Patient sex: F
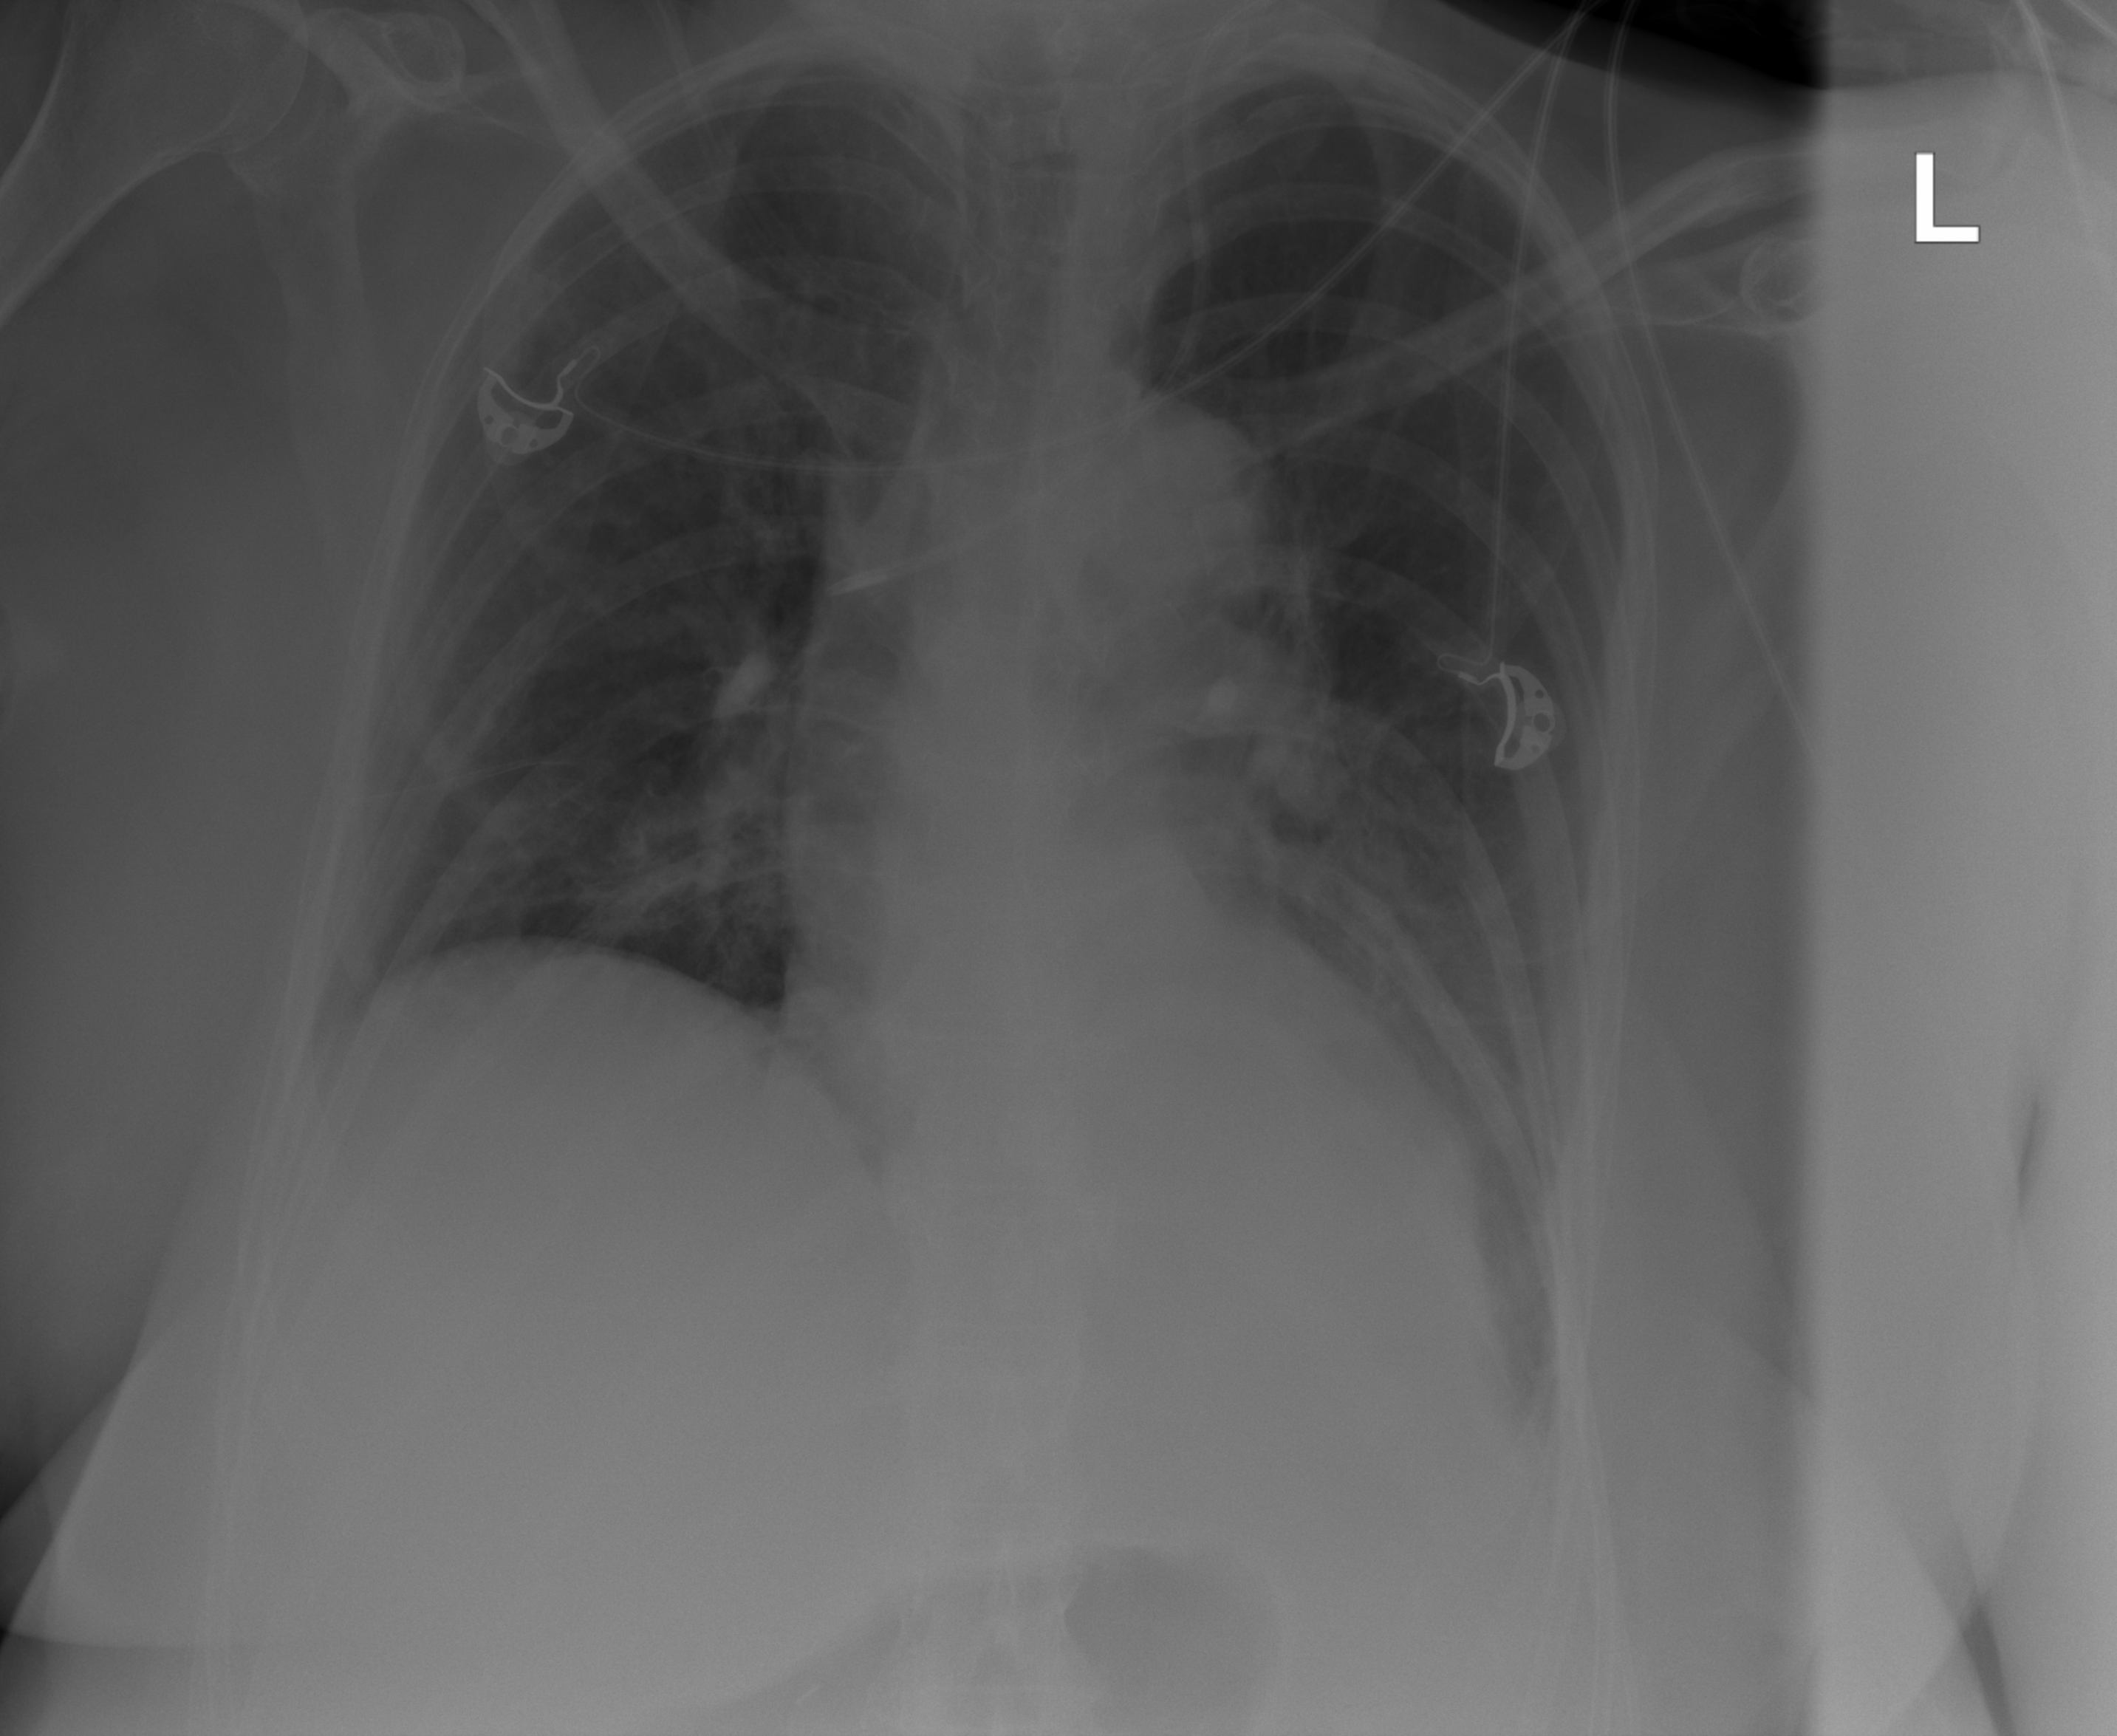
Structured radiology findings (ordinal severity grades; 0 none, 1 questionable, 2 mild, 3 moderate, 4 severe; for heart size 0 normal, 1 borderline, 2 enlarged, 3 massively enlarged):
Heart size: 0
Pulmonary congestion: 2
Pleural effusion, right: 2
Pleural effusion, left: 2
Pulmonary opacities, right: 2
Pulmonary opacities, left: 1
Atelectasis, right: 2
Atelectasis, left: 2